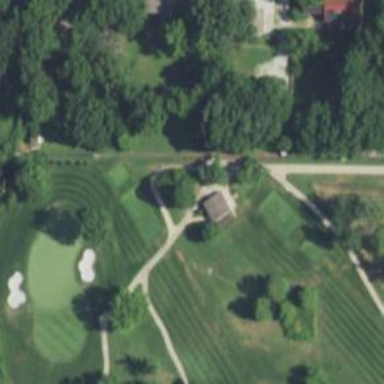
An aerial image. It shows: Path for both road and golf.